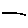
Label: line